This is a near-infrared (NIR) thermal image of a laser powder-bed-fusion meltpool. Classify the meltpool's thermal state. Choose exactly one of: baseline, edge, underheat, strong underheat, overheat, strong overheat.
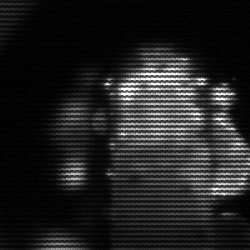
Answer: strong underheat